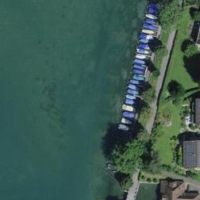
EUNIS habitat code: 15
Species observed at this site:
Cygnus olor